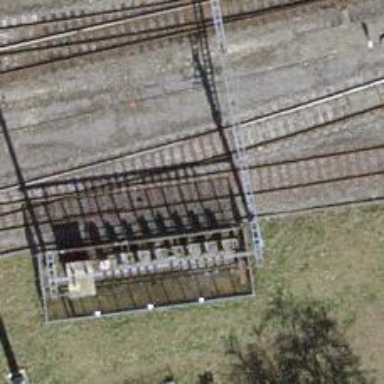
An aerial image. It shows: Single-track railway spur.